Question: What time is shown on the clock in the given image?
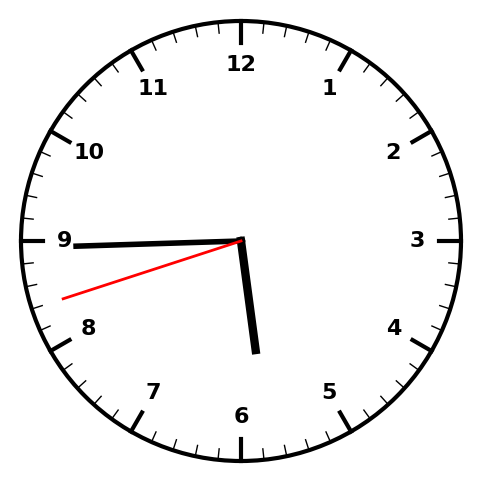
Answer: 05:44:42